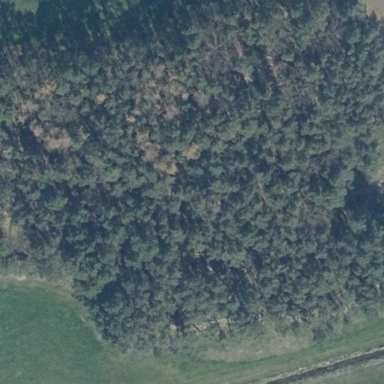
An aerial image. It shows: Forest area.